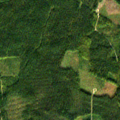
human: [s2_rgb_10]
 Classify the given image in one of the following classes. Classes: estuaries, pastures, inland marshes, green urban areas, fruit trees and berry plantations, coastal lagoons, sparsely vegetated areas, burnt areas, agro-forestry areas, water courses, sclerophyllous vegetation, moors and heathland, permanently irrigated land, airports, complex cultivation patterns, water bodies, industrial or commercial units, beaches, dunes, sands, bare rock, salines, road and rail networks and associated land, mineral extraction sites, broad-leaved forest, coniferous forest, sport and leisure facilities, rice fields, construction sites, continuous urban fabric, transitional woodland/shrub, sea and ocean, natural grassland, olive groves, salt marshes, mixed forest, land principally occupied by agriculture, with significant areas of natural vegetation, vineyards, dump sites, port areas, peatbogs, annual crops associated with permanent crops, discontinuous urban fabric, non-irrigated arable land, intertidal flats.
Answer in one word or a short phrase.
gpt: coniferous forest, mixed forest, transitional woodland/shrub